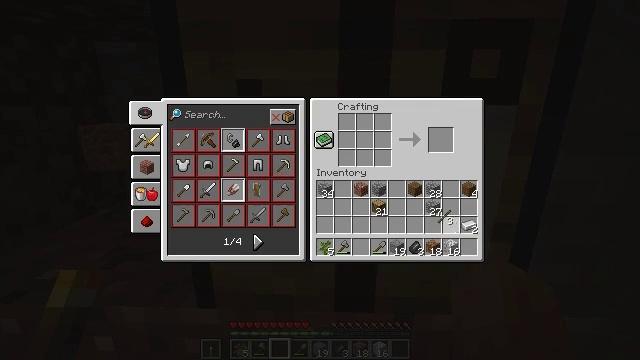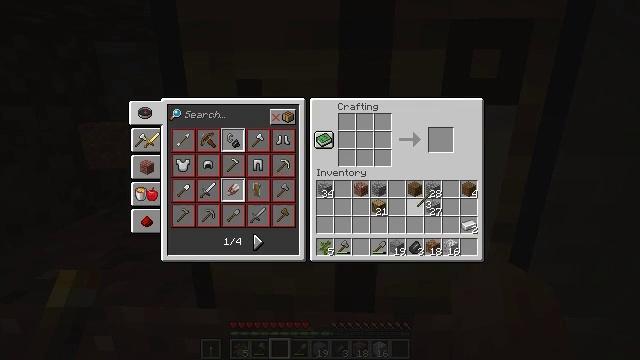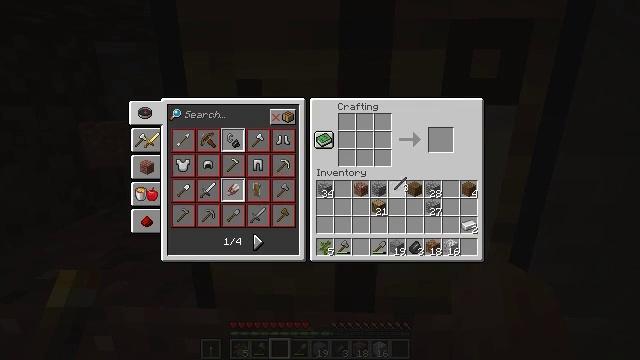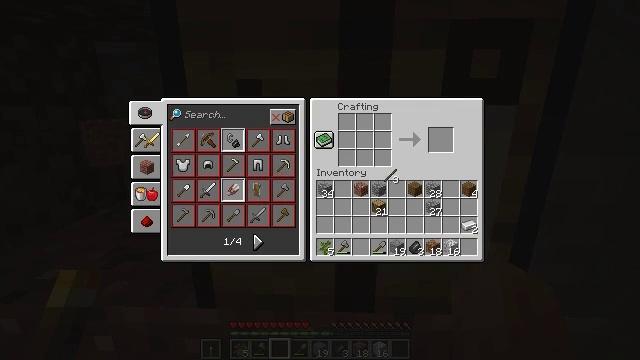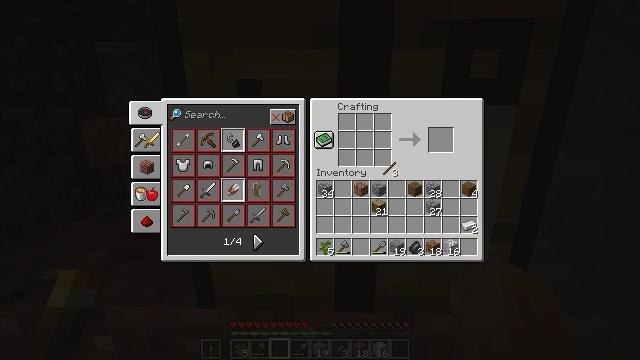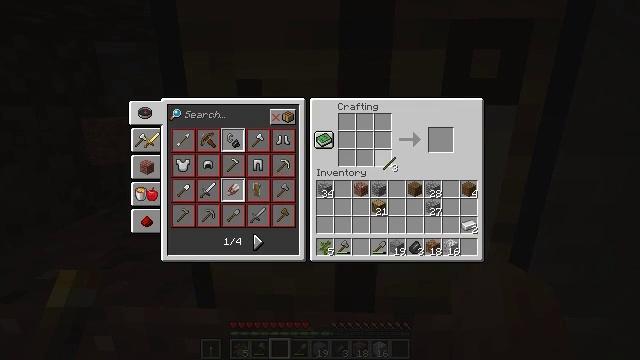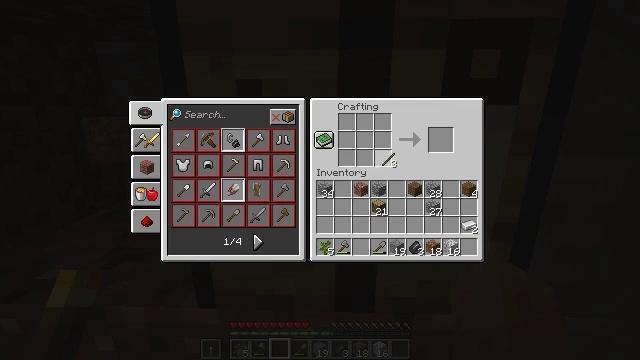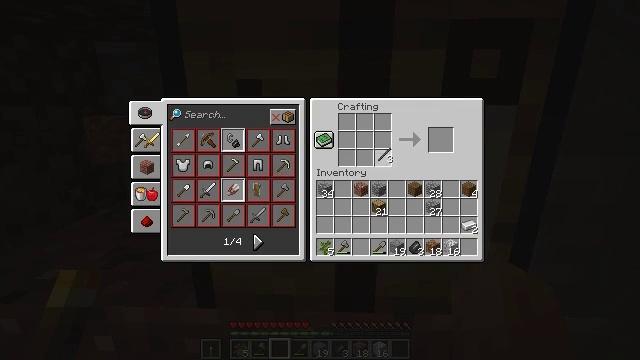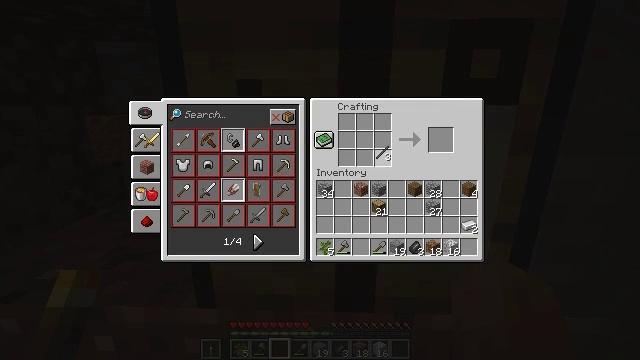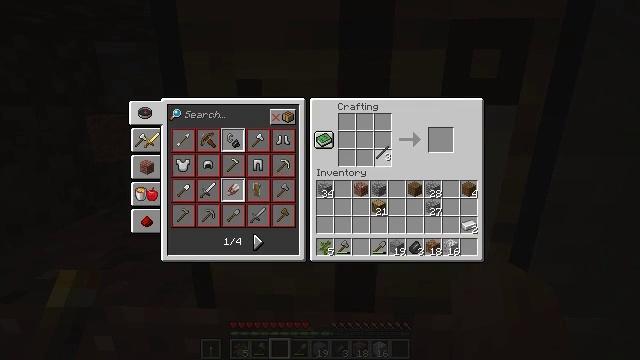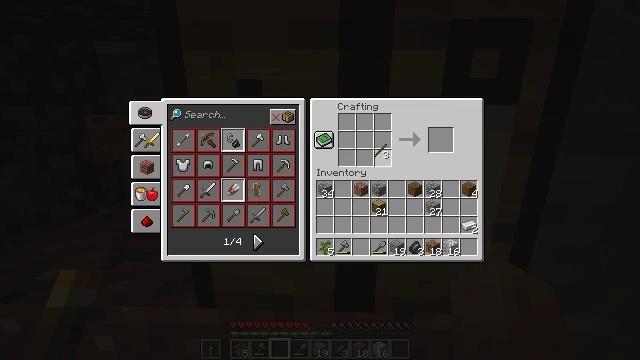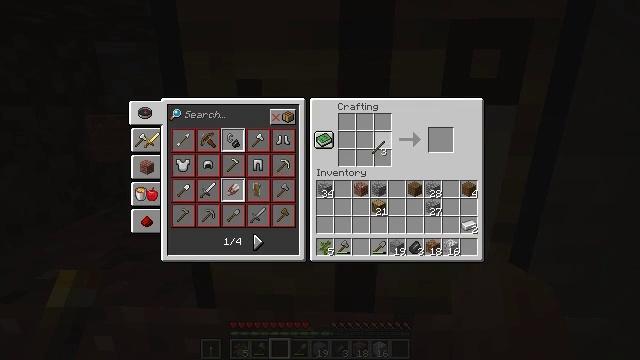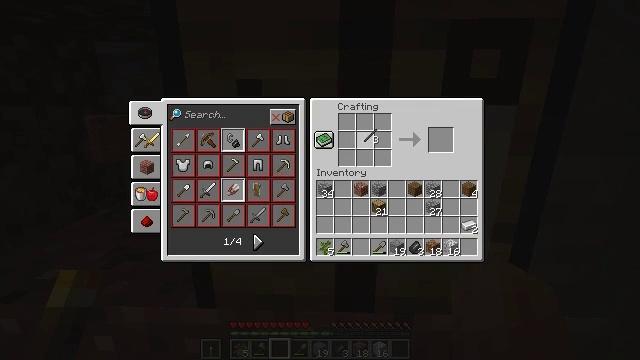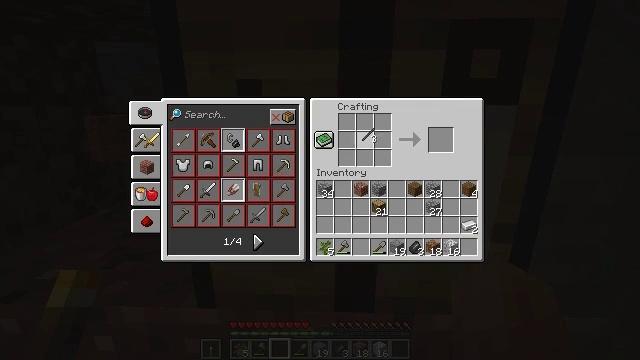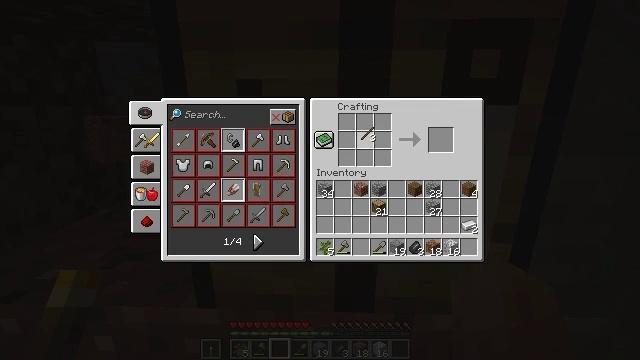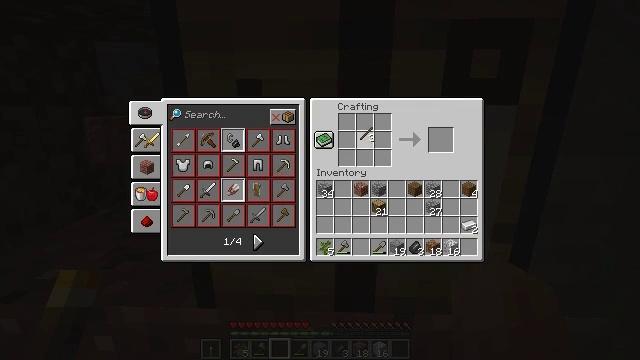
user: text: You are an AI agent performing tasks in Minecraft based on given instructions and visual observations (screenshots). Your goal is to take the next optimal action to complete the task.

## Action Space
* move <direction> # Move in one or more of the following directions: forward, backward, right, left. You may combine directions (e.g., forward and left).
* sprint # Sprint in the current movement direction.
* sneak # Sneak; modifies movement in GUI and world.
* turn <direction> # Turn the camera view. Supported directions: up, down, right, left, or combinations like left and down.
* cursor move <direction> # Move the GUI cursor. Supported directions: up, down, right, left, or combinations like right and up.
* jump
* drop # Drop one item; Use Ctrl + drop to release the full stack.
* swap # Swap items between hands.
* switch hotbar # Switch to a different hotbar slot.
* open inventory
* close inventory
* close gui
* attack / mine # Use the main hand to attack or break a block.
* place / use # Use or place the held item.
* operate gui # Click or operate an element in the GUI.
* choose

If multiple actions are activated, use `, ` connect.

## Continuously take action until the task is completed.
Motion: motion action
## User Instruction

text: Attack the ground to gather dirt.
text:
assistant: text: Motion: turn left and up
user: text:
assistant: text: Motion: turn left and up
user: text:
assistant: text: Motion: no_op
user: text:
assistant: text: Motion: no_op
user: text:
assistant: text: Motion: no_op
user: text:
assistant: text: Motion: no_op
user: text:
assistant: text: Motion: no_op
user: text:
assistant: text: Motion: no_op
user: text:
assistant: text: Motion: no_op
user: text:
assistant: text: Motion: no_op
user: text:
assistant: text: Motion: no_op
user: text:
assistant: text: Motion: no_op
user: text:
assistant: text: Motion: no_op
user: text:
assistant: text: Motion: no_op
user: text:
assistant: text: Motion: no_op
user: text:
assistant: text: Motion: no_op
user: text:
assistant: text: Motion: no_op
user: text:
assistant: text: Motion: no_op
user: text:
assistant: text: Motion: no_op
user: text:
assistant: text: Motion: no_op
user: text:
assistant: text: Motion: no_op
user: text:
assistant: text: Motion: use / place
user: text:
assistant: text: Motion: use / place
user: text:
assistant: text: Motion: use / place
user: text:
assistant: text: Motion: use / place
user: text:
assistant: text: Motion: use / place
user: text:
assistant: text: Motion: use / place
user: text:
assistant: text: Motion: use / place
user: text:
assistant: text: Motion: use / place
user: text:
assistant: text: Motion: use / place